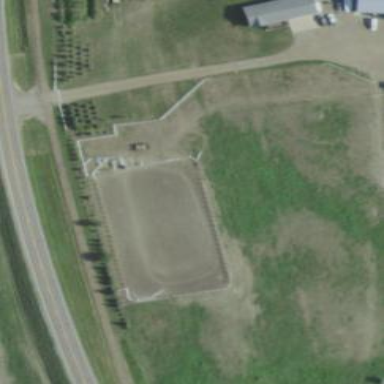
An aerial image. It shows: Equestrian pitch for leisure land use.